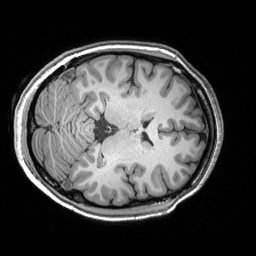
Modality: T1w
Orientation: axial
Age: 23
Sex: female
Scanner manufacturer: siemens
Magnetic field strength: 3 T
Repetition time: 2.53 s
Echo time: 0.00299 s